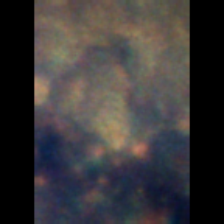
Taxon: Unknown_full_image
Group: Unknown